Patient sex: M
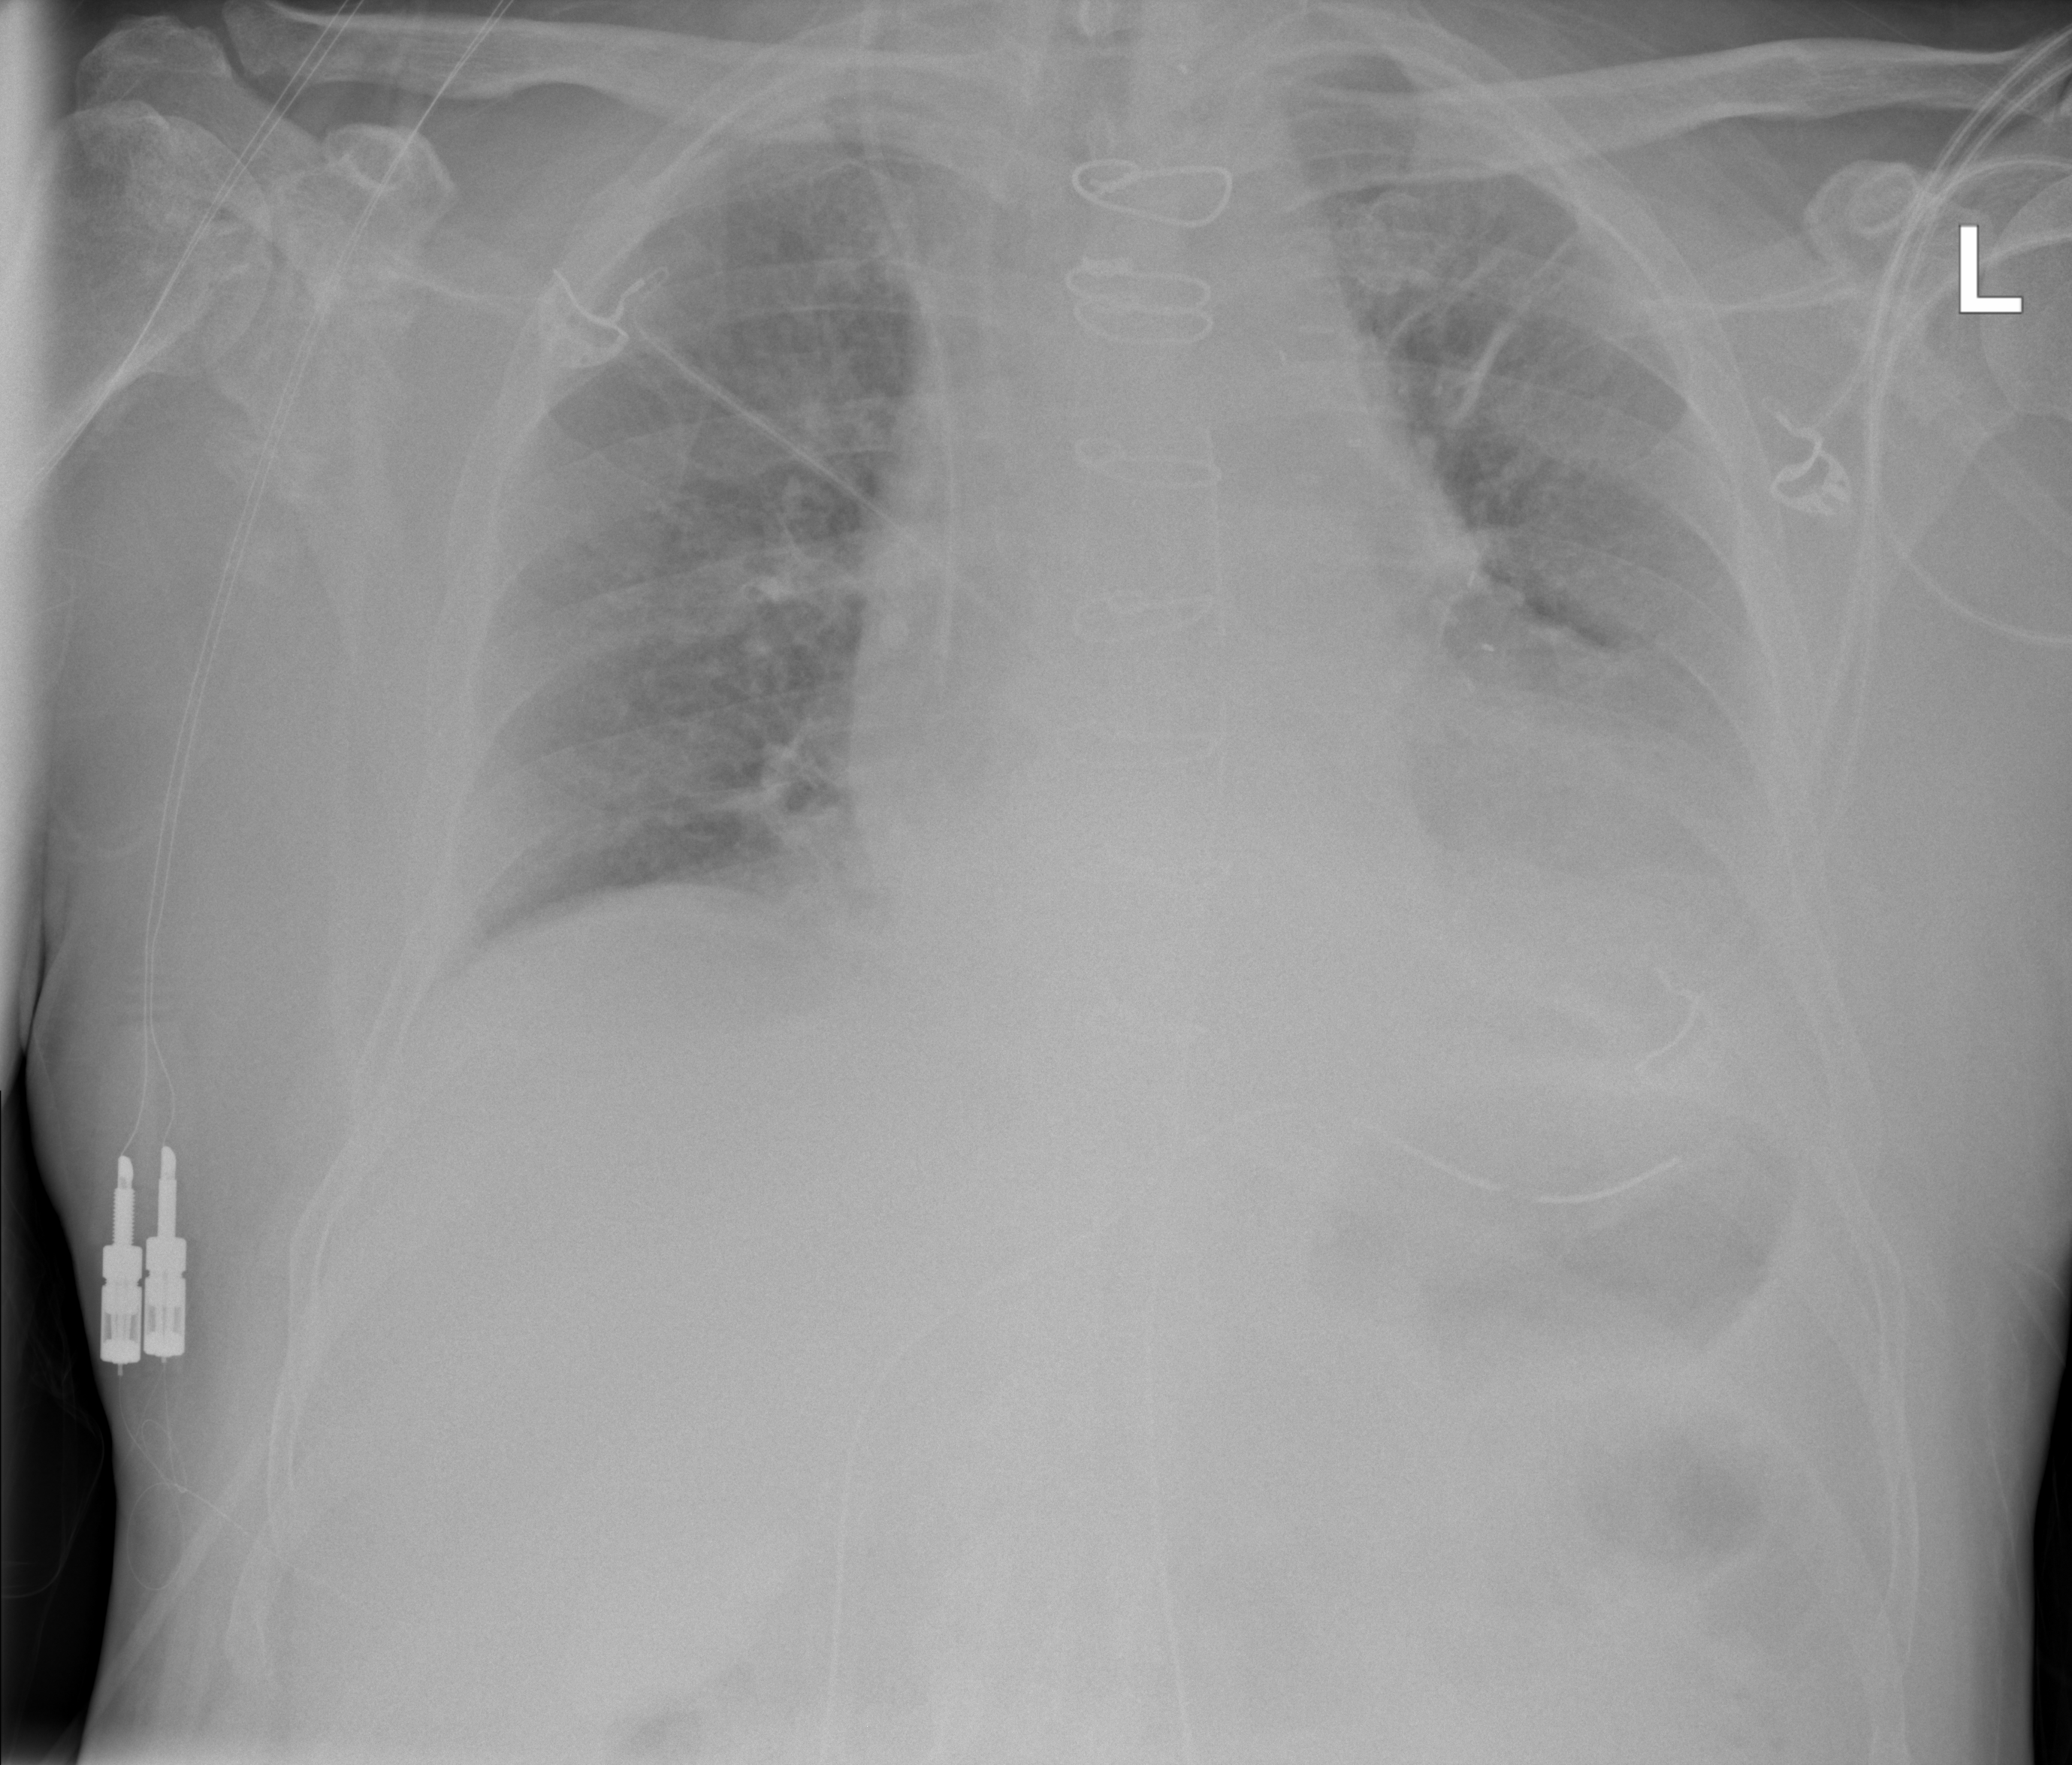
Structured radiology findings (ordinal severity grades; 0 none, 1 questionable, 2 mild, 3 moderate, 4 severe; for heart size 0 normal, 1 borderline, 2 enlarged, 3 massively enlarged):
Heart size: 2
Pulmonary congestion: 2
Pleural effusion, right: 1
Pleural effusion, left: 3
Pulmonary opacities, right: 1
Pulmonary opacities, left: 1
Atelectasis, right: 1
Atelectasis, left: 2